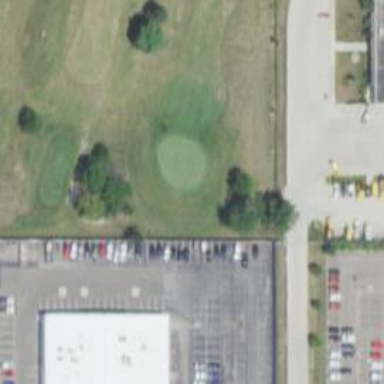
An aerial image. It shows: Golf hole.